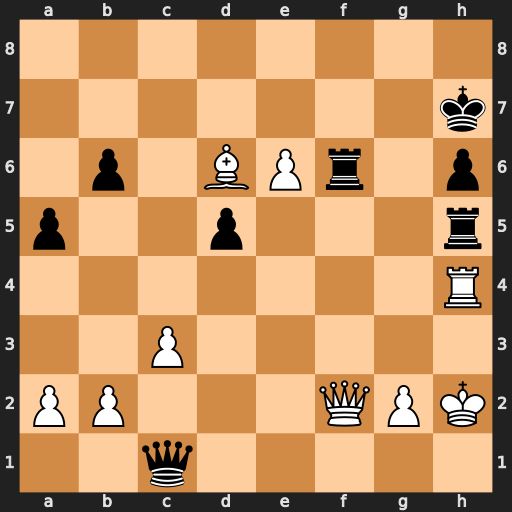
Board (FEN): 8/7k/1p1BPr1p/p2p3r/7R/2P5/PP3QPK/2q5
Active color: w
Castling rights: -
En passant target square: -
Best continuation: Qxf6 Rxh4+ Qxh4